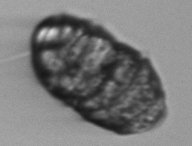
Label: Margalefidinium